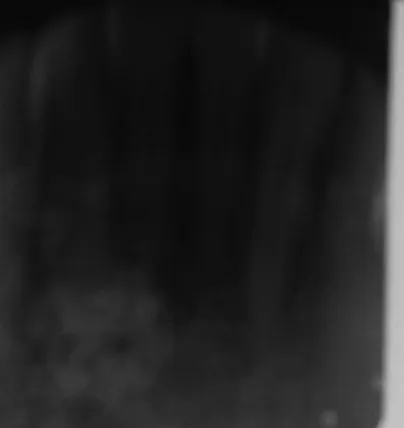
IOPA shows a diffuse radiolucent area with scattered flecks of radiopacities at the apical region of 41-43.
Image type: radiology (x_ray)